Question: I am working on a chart looking like this now:

I use d3 scales and ranges to setup sizes and coordinates of circles, from JSON data.
All works fine but I need to make sure those circles that are close to extreme values don't overlap the sides of the chart (like orange circle on the top right and blue one on the bottom side), so I think I need to play with ranges and change coordinates in case they overlap or is there a better tried way to do this?
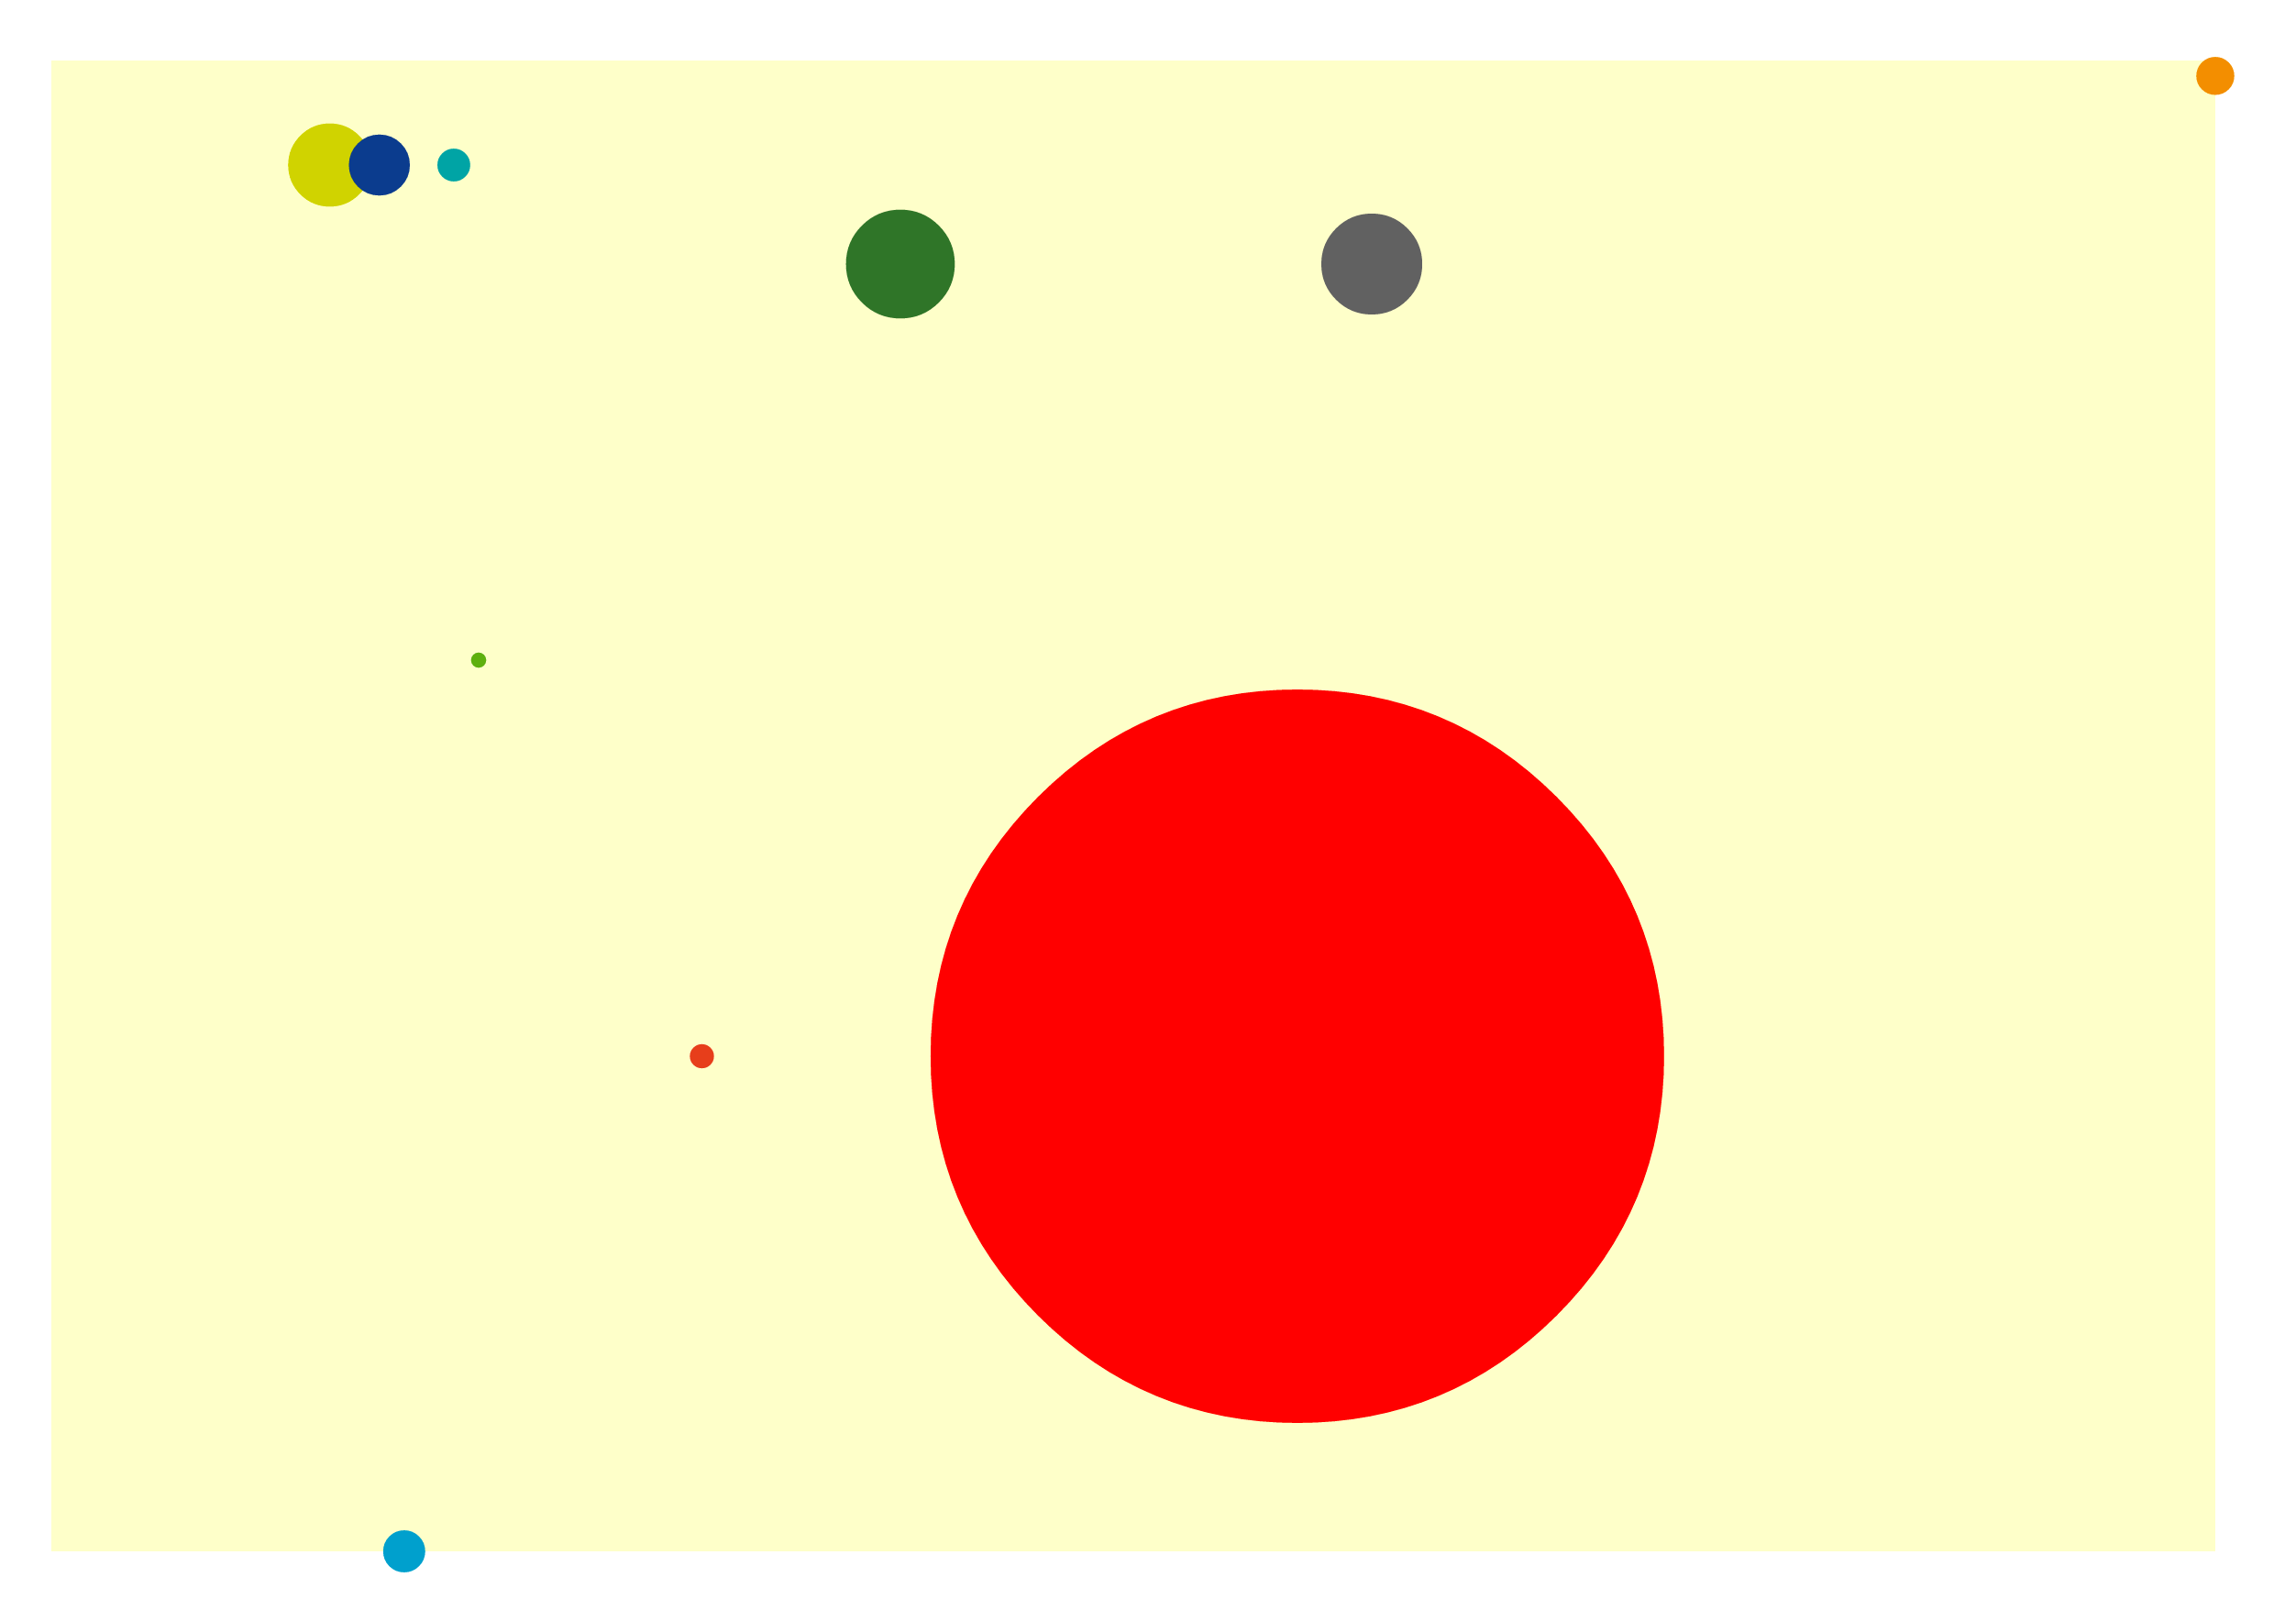
Answer: When drawing circles, in addition to the 'x' and 'y' scaling functions we also use an 'r' scaling function:
'''
var rScale = d3.scale.linear()
.domain([0, maxR])
.range([0, maxBubbleRadius]);
var xScale = d3.scale.linear()
.domain([minX, maxX])
.range([0, chartWidth]);
var yScale = d3.scale.linear()
.domain([minY, maxY])
.range([chartHeight, 0]);
'''
where 'maxR' is the largest r value in your dataset and 'maxBubbleRadius' is however large you want the largest circle to be, when you plot it.
Using the x and y scaling functions it is easy to calculate where the centre of each circle will be plotted, we can then add on the (scaled) r value to see if the circle will spill over a chart boundary. With a scenario like the first chart below we can see that 4 of the circles spill over. The first step to remedy this is to find out how many vertical and horizontal units we spill over by and then increase the minimum and maximum x and y values to take this into account, before recalculating the 'xScale' and 'yScale' vars. If we were to then plot the chart again, the boundary would move out but there would probably still be some visible spillage (depending on actual values used); this is because the radius for a given circle is a fixed number of pixels and will therefore take up a different number of x and y units on the chart, from when we initially calculated how much it spilled over. We therefore need to take an iterative approach and keep applying the above logic until we get to where we want to be.

The code below shows how I iteratively achieve an acceptable scaling factor so that all the circles will plot without spilling. Note that I do this 10 times (as seen in the loop) - I've just found that this number works well for all the data that I've plotted so far. (this would also require overshooting on the first iteration, else we'd never reach our solution!).
'''
updateXYScalesBasedOnBubbleEdges = function() {
var bubbleEdgePixels = [];
// find out where the edges of each bubble will be, in terms of pixels
for (var i = 0; i < dataLength; i++) {
var rPixels = rScale(_data[i].r),
rInTermsOfX = Math.abs(minX - xScale.invert(rPixels)),
rInTermsOfY = Math.abs(maxY - yScale.invert(rPixels));
var upperPixelsY = _data[i].y + rInTermsOfY;
var lowerPixelsY = _data[i].y - rInTermsOfY;
var upperPixelsX = _data[i].x + rInTermsOfX;
var lowerPixelsX = _data[i].x - rInTermsOfX;
bubbleEdgePixels.push({
highX: upperPixelsX,
highY: upperPixelsY,
lowX: lowerPixelsX,
lowY: lowerPixelsY
});
}
var minEdgeX = d3.min(bubbleEdgePixels, function(d) {
return d.lowX;
});
var maxEdgeX = d3.max(bubbleEdgePixels, function(d) {
return d.highX;
});
var minEdgeY = d3.min(bubbleEdgePixels, function(d) {
return d.lowY;
});
var maxEdgeY = d3.max(bubbleEdgePixels, function(d) {
return d.highY;
});
maxY = maxEdgeY;
minY = minEdgeY;
maxX = maxEdgeX;
minX = minEdgeX;
// redefine the X Y scaling functions, now that we have this new information
xScale = d3.scale.linear()
.domain([minX, maxX])
.range([0, chartWidth]);
yScale = d3.scale.linear()
.domain([minY, maxY])
.range([chartHeight, 0]);
};
// TODO: break if delta is small, rather than a specific number of interations
for (var scaleCount = 0; scaleCount < 10; scaleCount++) {
updateXYScalesBasedOnBubbleEdges();
}
'''
}